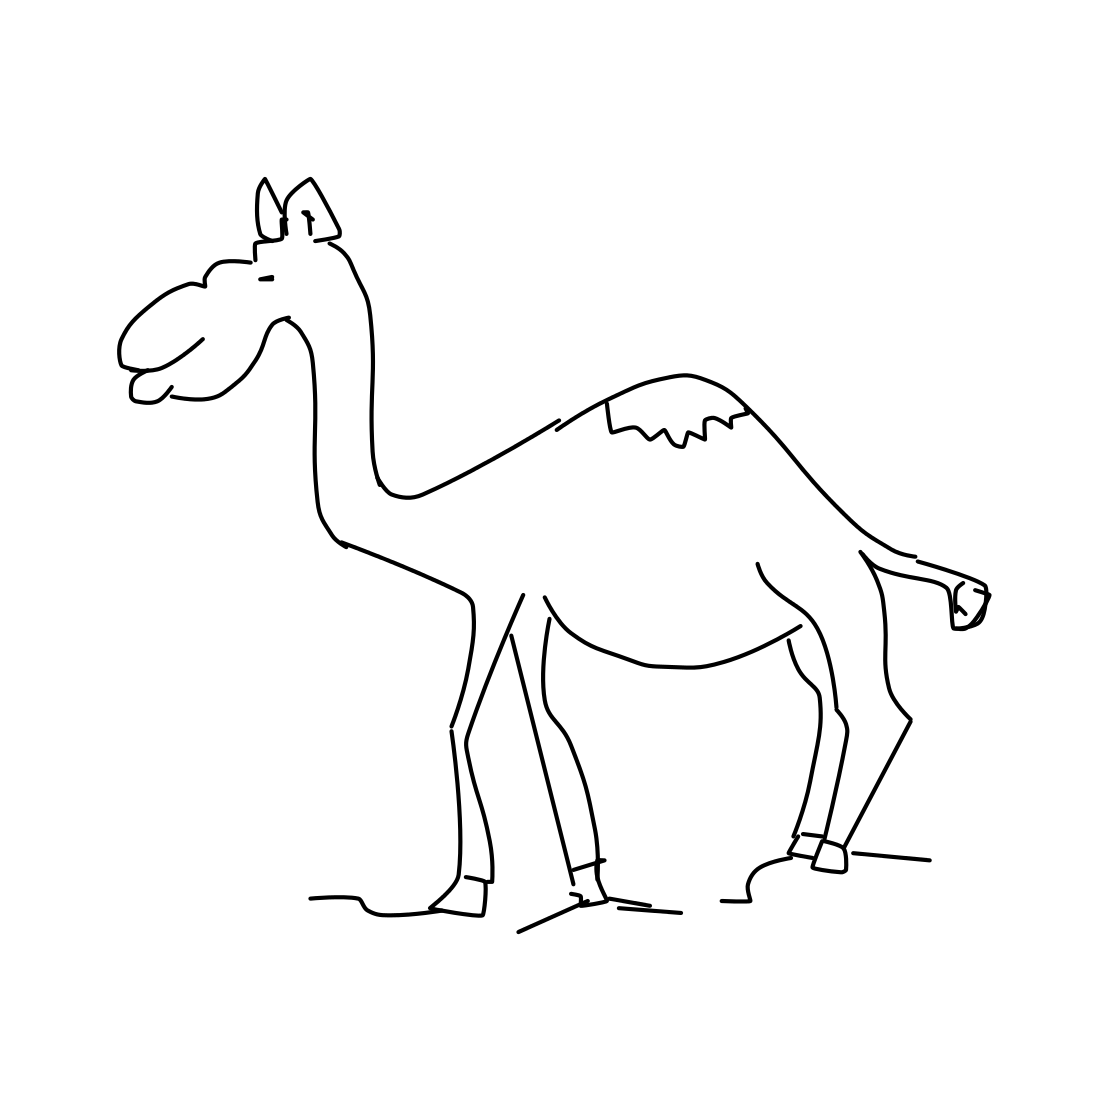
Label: camel